Chest X-ray. View position: PA
Patient age: 49
Patient sex: F
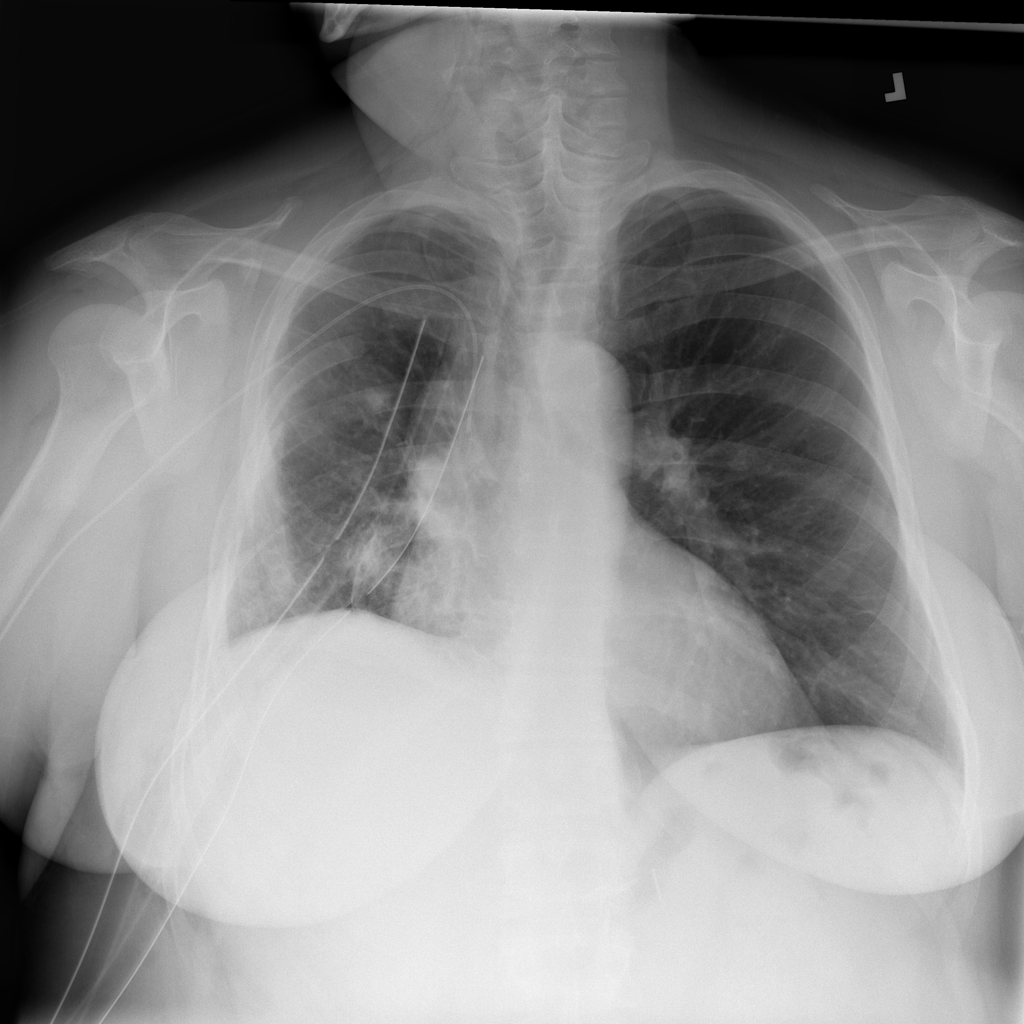
Finding: Pneumothorax